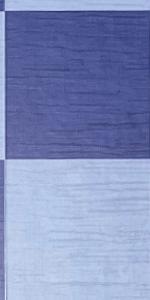
Label: Empty